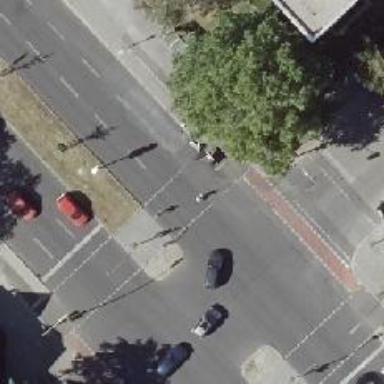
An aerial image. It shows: Asphalt footway with crossing equipped with traffic signals.